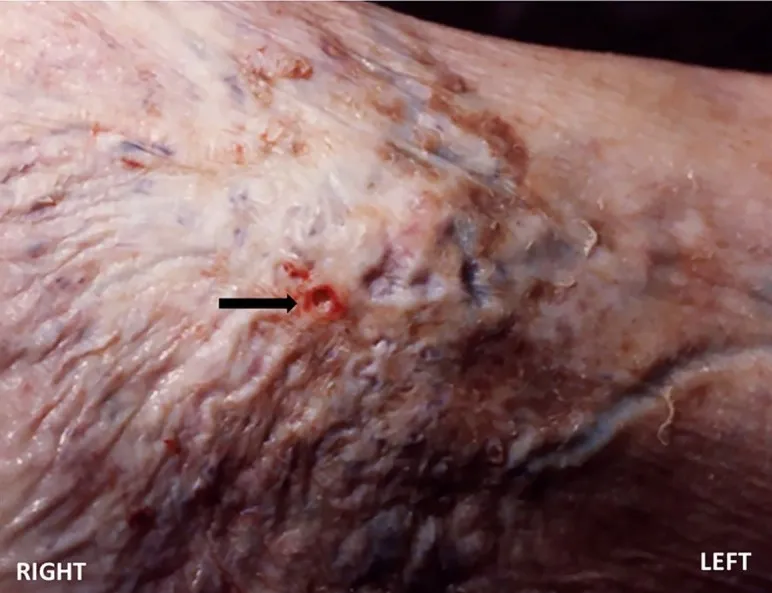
Right to left gross view of the venous tortuosity and break of the integument and venous wall (arrow).
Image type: medical_photograph (skin_photograph)